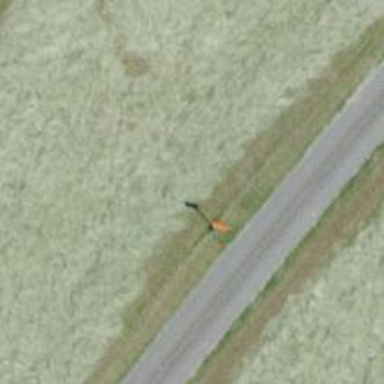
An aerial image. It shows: View of pole with roofed pipeline marker.